Interaction volume radius: 5 \u00c5
Interaction volume height: 10 \u00c5
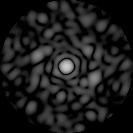
Disorder parameter: 0.8195